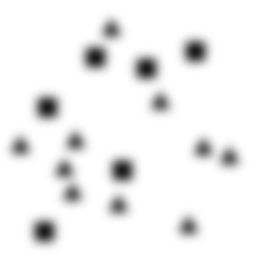
Squares: 6
Triangles: 10
Stars: 0
Total shapes: 16